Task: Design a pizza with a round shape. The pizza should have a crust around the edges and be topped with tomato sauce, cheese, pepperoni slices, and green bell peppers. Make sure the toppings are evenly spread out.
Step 460:
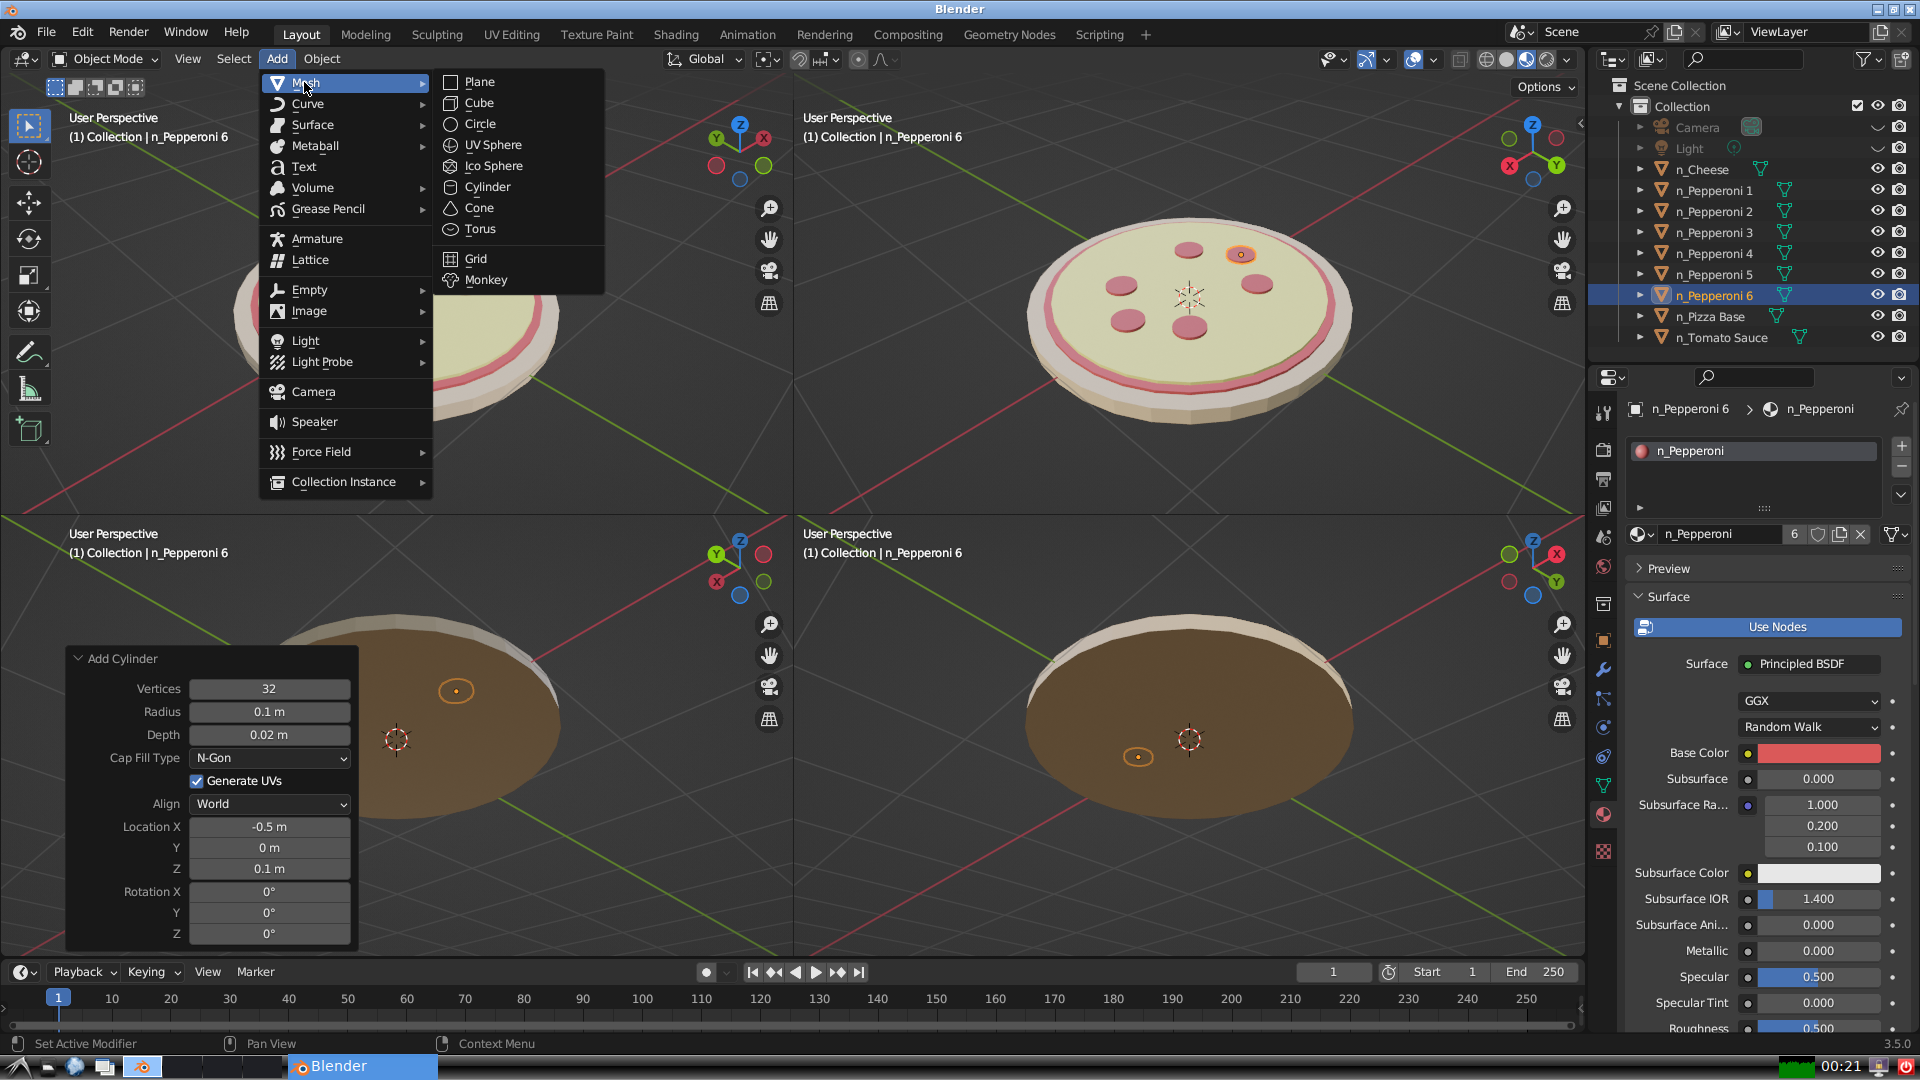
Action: {"mouse_move": [499, 101]}